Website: walmart
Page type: address-validator
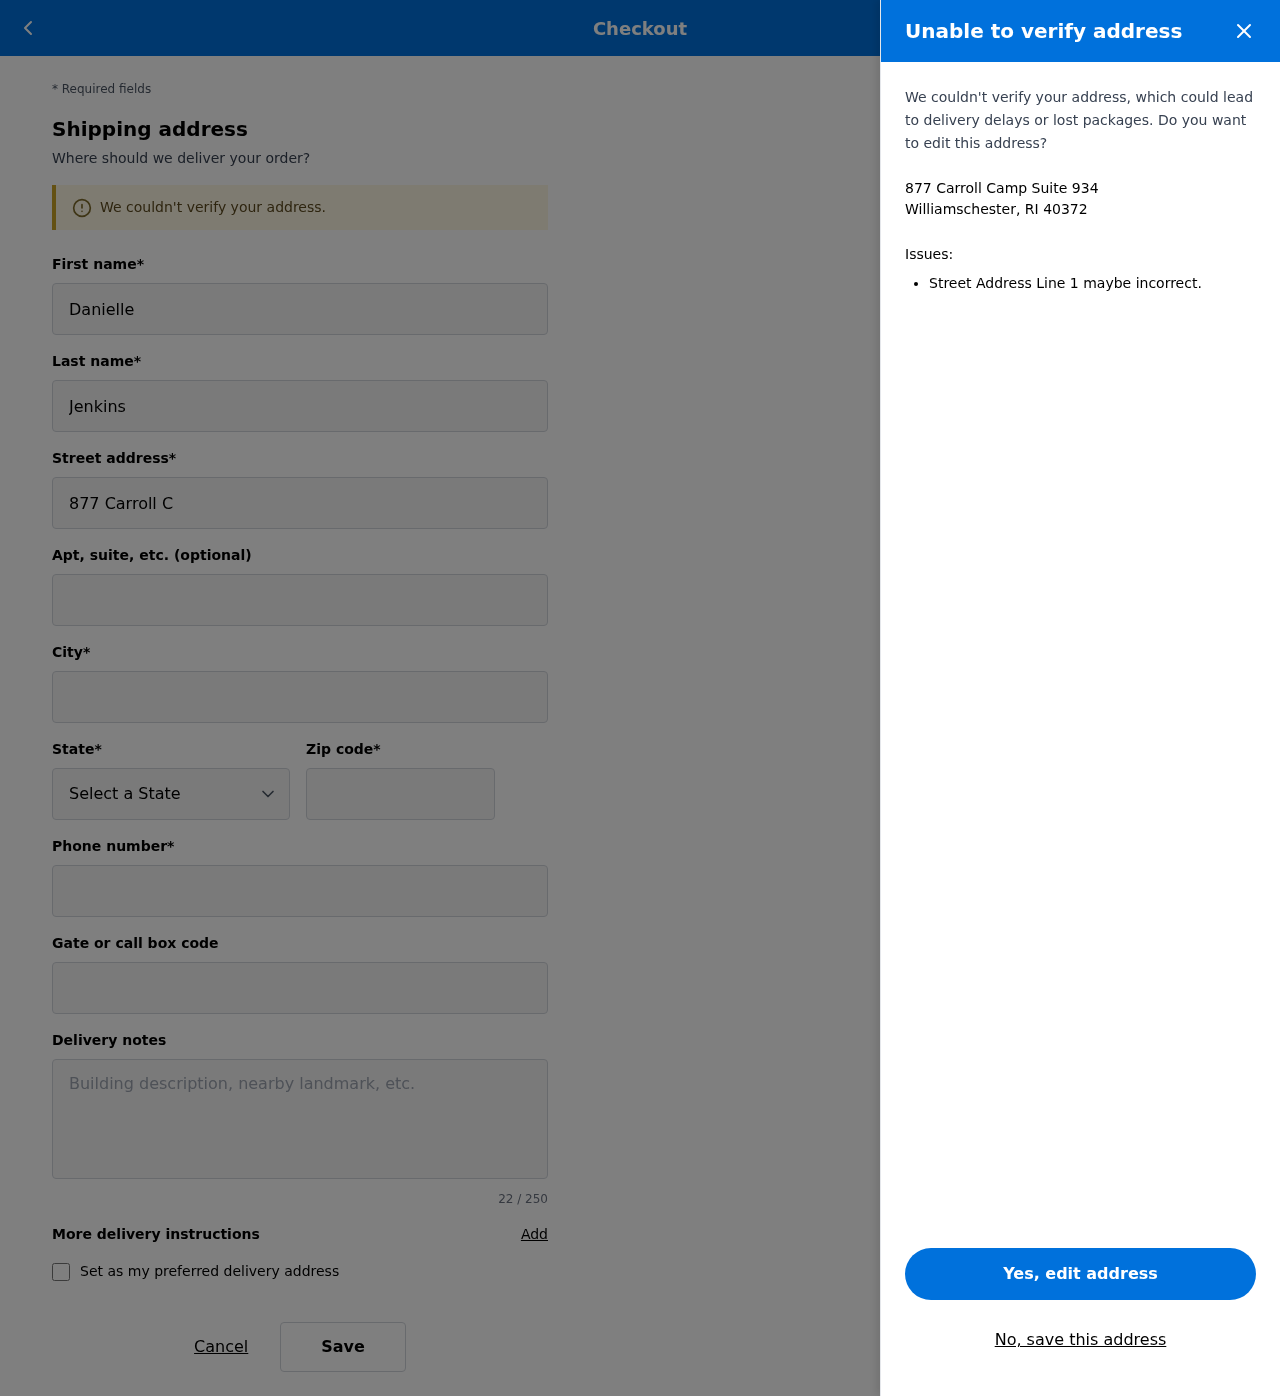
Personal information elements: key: PII_CITY_STATE_ZIP
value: Williamschester, RI 40372
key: PII_DELIVERY_INSTRUCTIONS
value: Leave at side entrance
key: PII_STATE_ABBR
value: RI
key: PII_STREET
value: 877 Carroll Camp Suite 934
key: PII_FIRSTNAME
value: Danielle
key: PII_LASTNAME
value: Jenkins
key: PII_CITY
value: Williamschester
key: PII_POSTCODE
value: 40372
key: PII_PHONE
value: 4393490699
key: PII_SECURITY_CODE
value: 9694